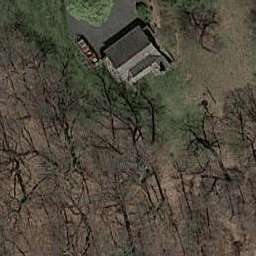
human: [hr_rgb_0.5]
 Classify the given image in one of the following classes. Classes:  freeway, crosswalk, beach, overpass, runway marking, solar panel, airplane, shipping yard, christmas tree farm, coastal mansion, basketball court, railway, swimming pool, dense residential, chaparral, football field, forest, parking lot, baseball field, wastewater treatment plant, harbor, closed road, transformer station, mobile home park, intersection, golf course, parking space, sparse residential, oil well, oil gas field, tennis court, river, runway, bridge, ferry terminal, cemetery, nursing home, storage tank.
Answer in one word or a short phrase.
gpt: sparse residential